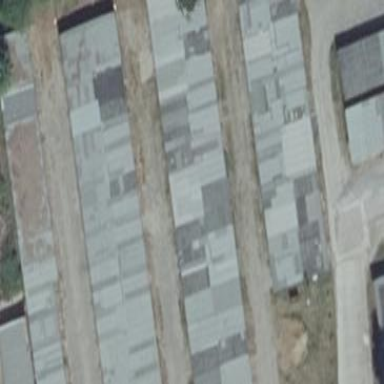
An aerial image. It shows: Garage building in area dedicated to garages.